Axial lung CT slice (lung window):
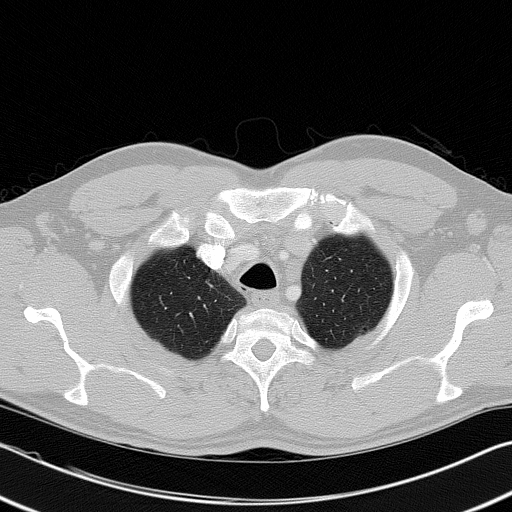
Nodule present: no